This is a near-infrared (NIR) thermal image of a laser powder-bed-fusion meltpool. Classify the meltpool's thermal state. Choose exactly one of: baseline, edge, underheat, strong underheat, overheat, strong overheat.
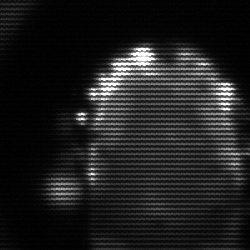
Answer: baseline